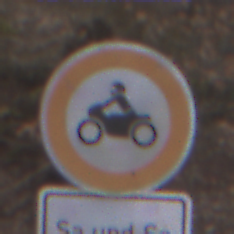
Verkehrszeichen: VerbotKraftraeder
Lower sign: ZeitangabenMitBeschraenkungAufWochentage8
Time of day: MorningAfternoon
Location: Outdoor (Nature)
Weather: Overcast
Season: Autumn
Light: Natural